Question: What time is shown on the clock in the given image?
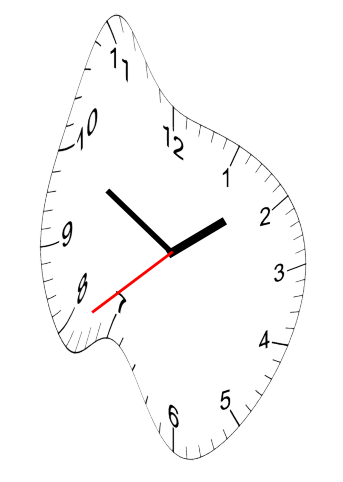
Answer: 01:49:39